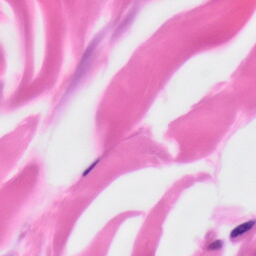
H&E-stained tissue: Skin